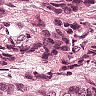
Metastatic tissue present: yes